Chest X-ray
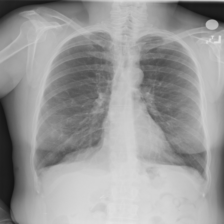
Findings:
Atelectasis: negative
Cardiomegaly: negative
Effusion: negative
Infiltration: negative
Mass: negative
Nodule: negative
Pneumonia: negative
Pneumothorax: negative
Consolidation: negative
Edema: negative
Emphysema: negative
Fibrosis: negative
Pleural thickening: negative
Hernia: negative